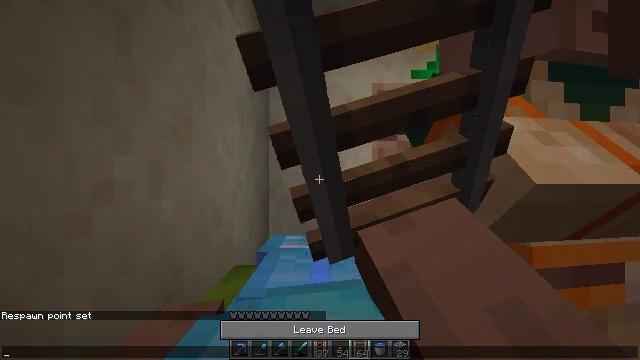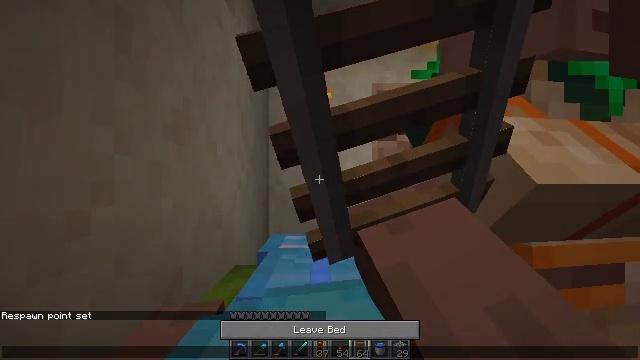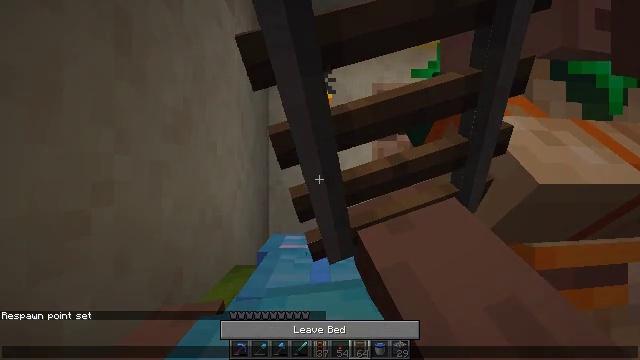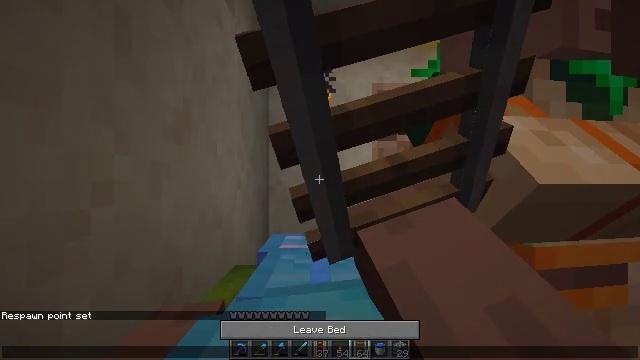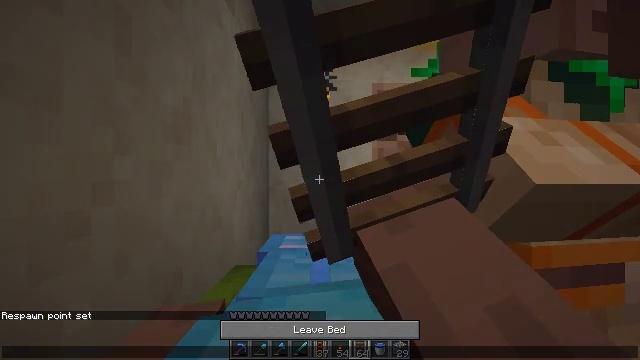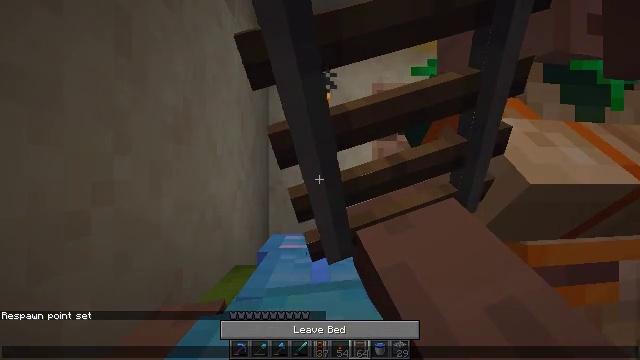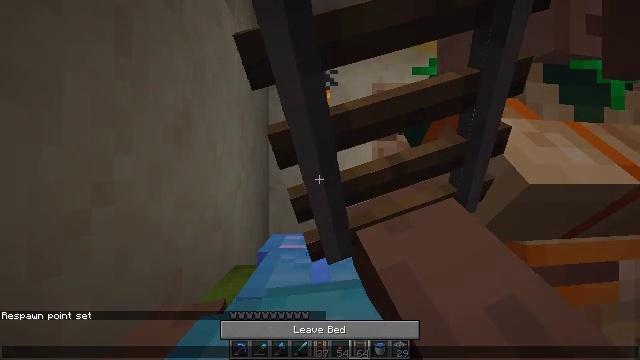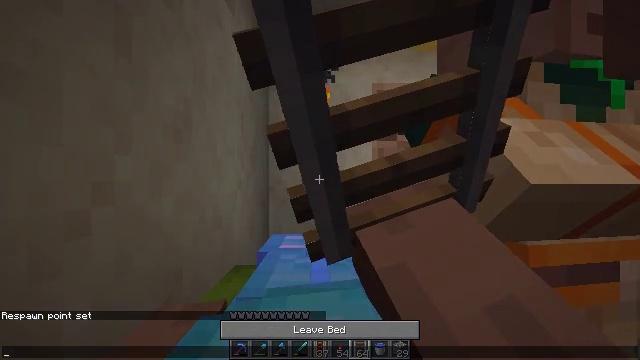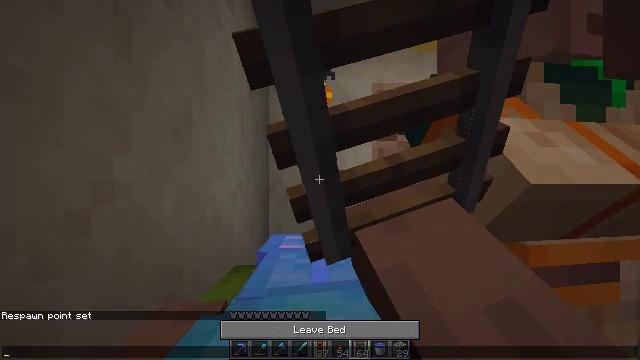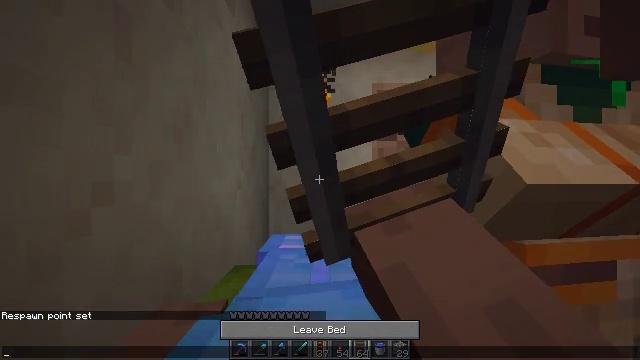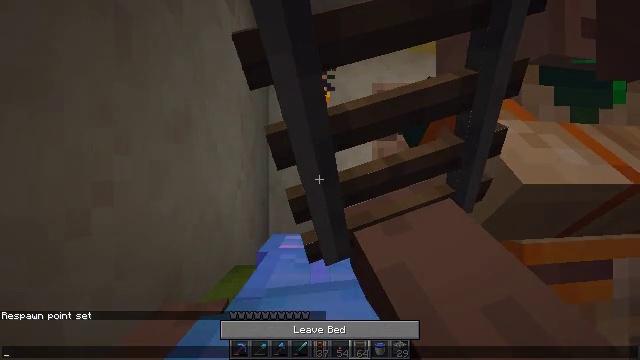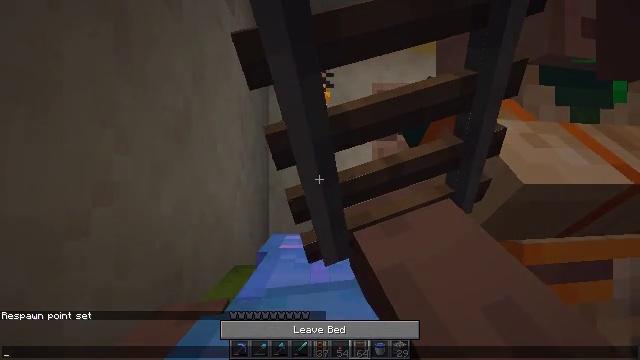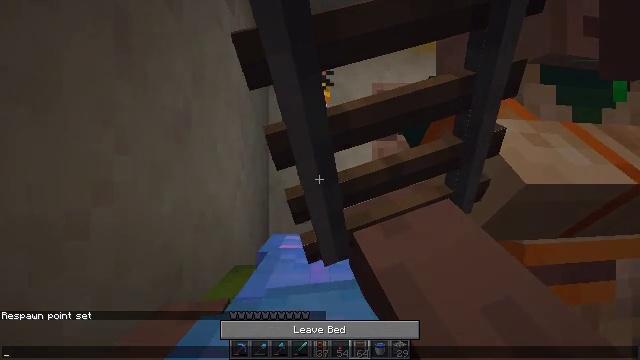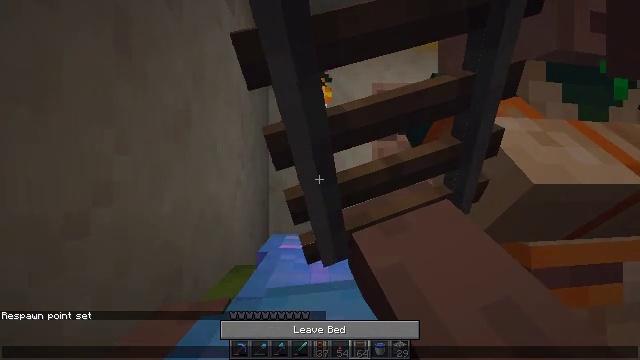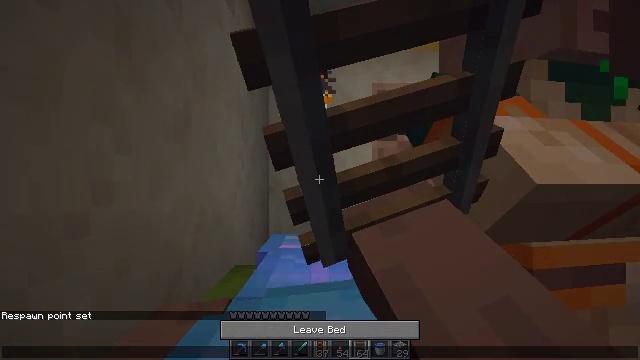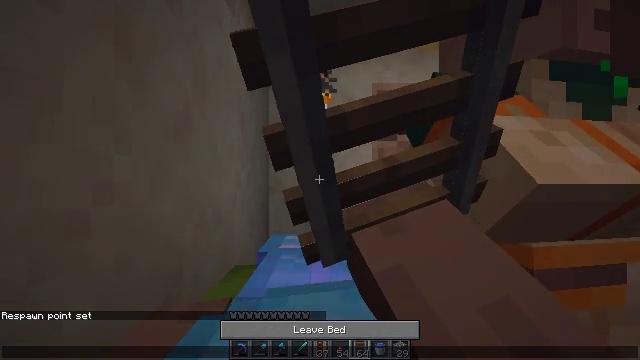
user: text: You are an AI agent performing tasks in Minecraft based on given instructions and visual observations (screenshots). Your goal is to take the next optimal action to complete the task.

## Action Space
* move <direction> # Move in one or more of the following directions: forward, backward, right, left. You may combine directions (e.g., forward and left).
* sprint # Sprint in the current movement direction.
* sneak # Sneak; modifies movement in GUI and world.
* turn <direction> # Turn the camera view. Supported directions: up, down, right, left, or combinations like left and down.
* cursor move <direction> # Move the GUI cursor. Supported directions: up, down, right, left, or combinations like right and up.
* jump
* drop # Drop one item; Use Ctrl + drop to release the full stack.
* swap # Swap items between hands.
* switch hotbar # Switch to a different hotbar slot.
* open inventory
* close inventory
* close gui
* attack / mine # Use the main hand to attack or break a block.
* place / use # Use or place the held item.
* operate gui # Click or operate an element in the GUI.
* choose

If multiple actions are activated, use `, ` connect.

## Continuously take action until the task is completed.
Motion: motion action
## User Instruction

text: Remove a smooth sandstone from the inventory.
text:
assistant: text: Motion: no_op
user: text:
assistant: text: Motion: no_op
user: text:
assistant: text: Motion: no_op
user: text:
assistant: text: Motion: no_op
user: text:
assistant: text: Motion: no_op
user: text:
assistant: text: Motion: no_op
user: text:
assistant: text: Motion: no_op
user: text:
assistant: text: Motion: no_op
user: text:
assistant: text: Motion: no_op
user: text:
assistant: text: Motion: no_op
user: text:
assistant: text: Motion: no_op
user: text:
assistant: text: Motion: no_op
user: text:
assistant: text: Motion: no_op
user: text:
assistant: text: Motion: no_op
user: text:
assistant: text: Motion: no_op
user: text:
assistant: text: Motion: no_op
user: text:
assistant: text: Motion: no_op
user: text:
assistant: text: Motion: no_op
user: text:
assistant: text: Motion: no_op
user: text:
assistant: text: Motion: no_op
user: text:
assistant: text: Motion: no_op
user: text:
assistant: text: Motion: no_op
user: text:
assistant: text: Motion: no_op
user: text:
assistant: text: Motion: no_op
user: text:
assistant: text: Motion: no_op
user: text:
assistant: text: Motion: no_op
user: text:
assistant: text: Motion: no_op
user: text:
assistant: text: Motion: no_op
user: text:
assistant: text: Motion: no_op
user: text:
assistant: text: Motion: no_op